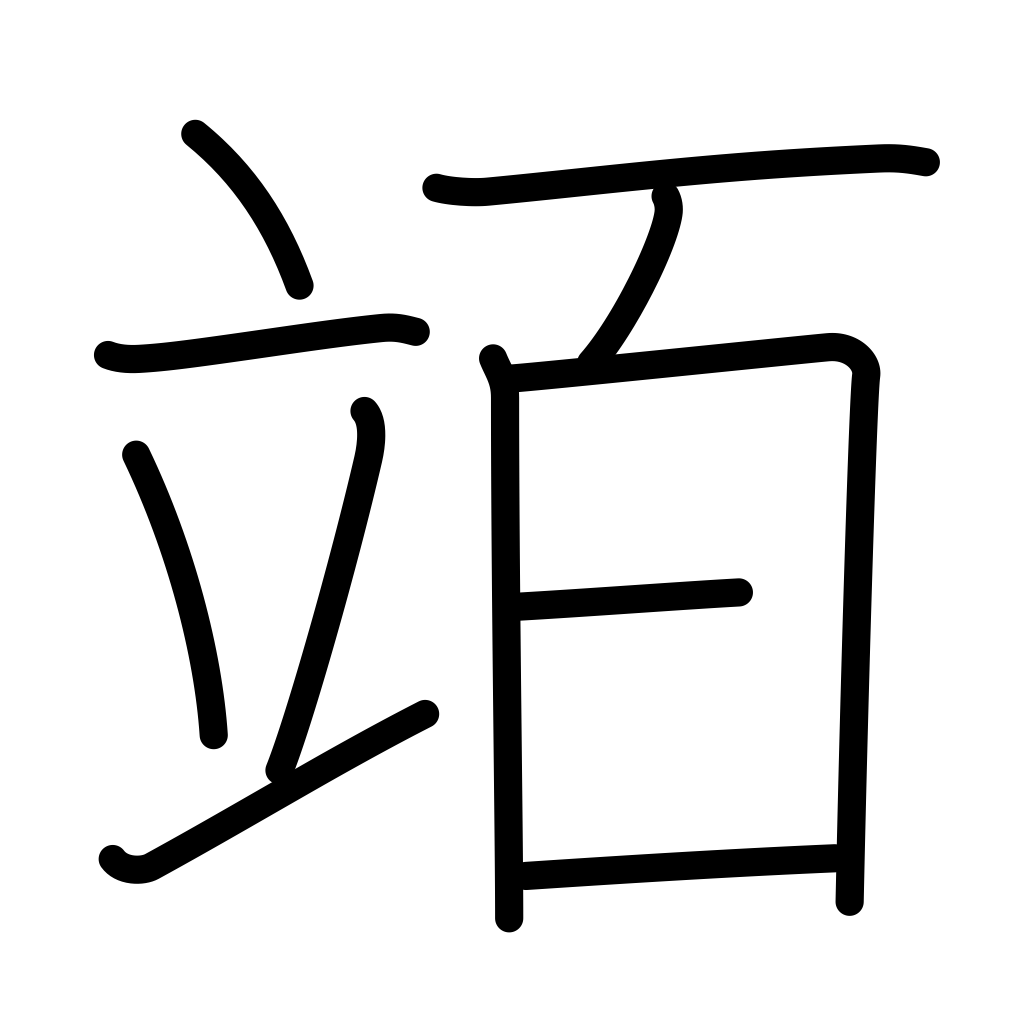
Meaning: hectolitre